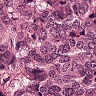
Metastatic tissue present: yes